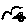
Label: bird